Question: Does anyone know of a jQuery-AJAX image uploader, where I can have of the form on the same page?
Let me elaborate on my situation! I have a front end page, where a user can change his profile, when the page loads, it loops through all the content-type rows in the database.
I need to apply an image upload form for every type of 'img'.
The problem is, that every plugin I have tried will only allow me to have , but I need one for user profile image, one for signature image one for ... as defined by the content elements in the table.
Example:
'''
<form id='upload' method='post' action='script.php?val=profilepic' enctype='multipart/form-data'>
<div id='drop'>
Drop Here
<a>Browse</a>
<input type='file' name='upl' multiple />
</div>
<input style='visibility:hidden' id='".$var2['id']."' value='page_session_weo' />
<ul style='display:none'>
<!-- The file uploads will be shown here -->
</ul>
</form>
<form id='upload' method='post' action='script.php?val=sigpic' enctype='multipart/form-data'>
<div id='drop'>
Drop Here
<a>Browse</a>
<input type='file' name='upl' multiple />
</div>
<input style='visibility:hidden' id='".$var2['id']."' value='page_session_weo' />
<ul style='display:none'>
<!-- The file uploads will be shown here -->
</ul>
</form>
<form id='upload' method='post' action='script.php?val=homepagepic' enctype='multipart/form-data'>
<div id='drop'>
Drop Here
<a>Browse</a>
<input type='file' name='upl' multiple />
</div>
<input style='visibility:hidden' id='".$var2['id']."' value='page_session_weo' />
<ul style='display:none'>
<!-- The file uploads will be shown here -->
</ul>
</form>
'''
Below is the picture to get better understanding of my problem:

Any help or advise would be appreciated.
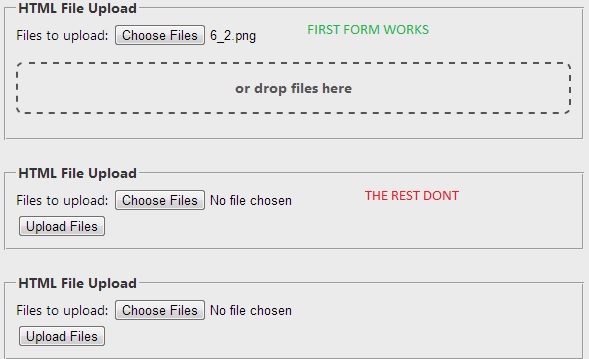
Answer: Yes, you could! I would recommend <URL> script that works very well. It supports multiple file uploads and multiple instances of the uploader.
Example:
'''
$(function() {
$("#file_upload_1").uploadify({
height : 30,
swf : '/uploadify/uploadify.swf',
uploader : '/uploadify/uploadify.php',
width : 120
});
});
'''
and
'''
$(function() {
$("#file_upload_2").uploadify({
height : 30,
swf : '/uploadify/uploadify.swf',
uploader : '/uploadify/uploadify.php',
width : 120
});
});
'''
In your case your uploader doesn't work simply because you have multiple ids with the same name on the page. It's invalid. Look at the example about, it represents correct idea that you would have to implement using your code or to use the other script to do it!